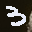
Label: 3